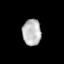
Tissue: lung
Cell type: Endothelial cells
Senescence score: 0.2395
Nuclear area (px): 481
Mean DAPI intensity: 185.692